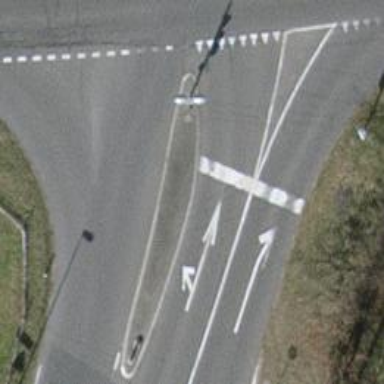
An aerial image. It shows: Road with traffic signals for signaling.